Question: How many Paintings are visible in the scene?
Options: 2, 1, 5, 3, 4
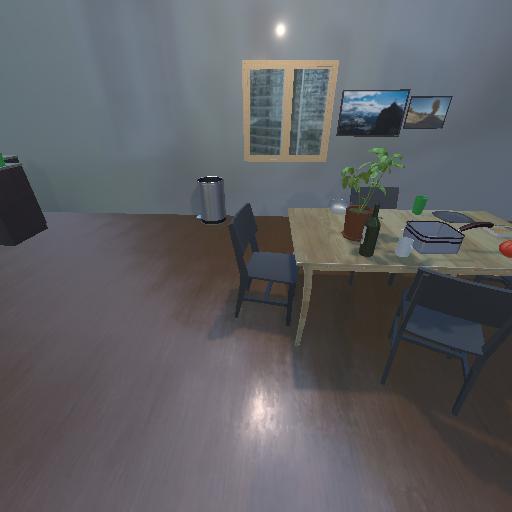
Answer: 2